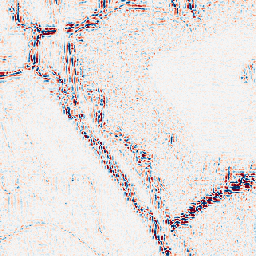
Category: wavelet
Decomposition family: wavelet_reverse_biorthogonal
Decomposition parameters: wavelet: rbio4.4
level: 2
Upsampling method: area
Upsampling parameters: scale: 8
Upsampling scale: 8